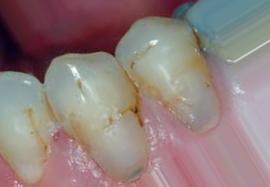
Condition: Tooth Discoloration